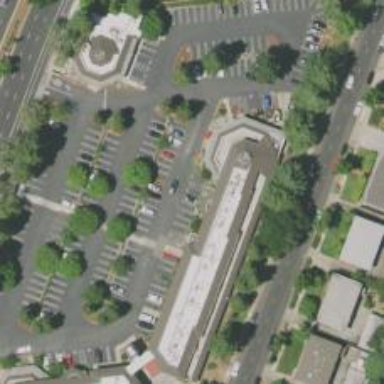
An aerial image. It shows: Asphalt parking space.